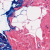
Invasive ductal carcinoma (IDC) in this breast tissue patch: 0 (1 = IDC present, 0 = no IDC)